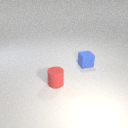
small red rubber cylinder in front of small blue rubber cube